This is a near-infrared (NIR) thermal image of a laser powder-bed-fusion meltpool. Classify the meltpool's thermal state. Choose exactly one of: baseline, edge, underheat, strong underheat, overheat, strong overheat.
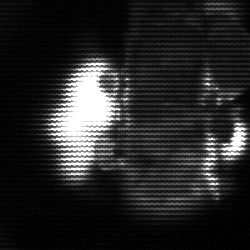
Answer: strong underheat